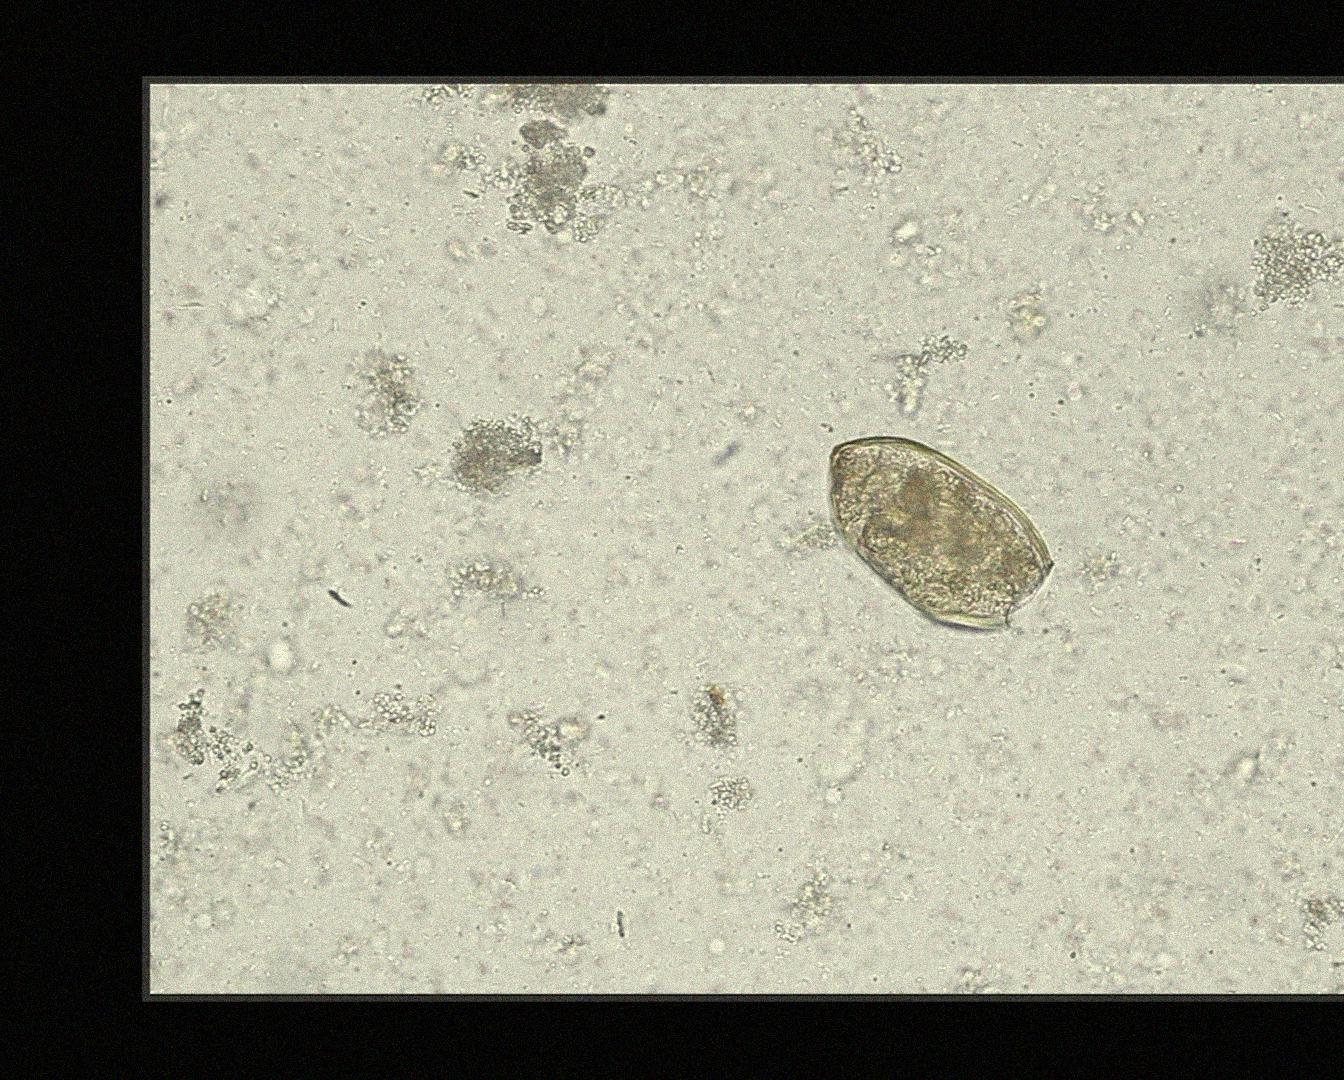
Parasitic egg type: Paragonimus spp